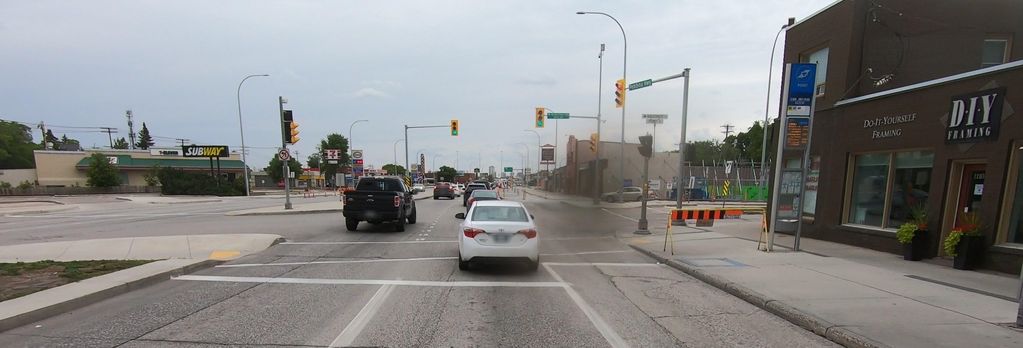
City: winnipeg